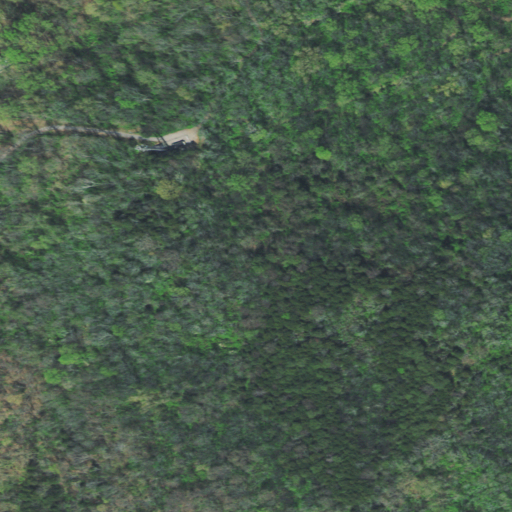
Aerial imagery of mountain in Tennessee named Mountain Hill containing deciduous forest, evergreen forest, and mixed forest